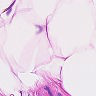
Metastatic tissue present: no